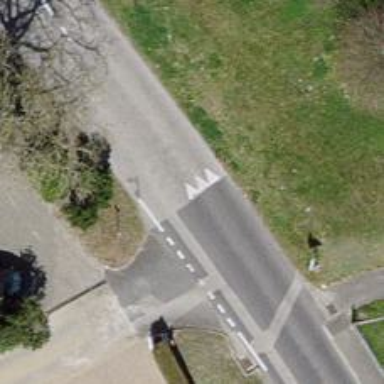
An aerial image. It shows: Bump for traffic calming.